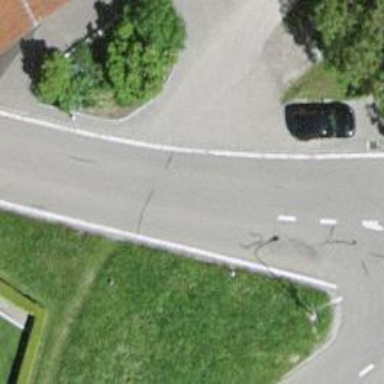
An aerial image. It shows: Stop road.